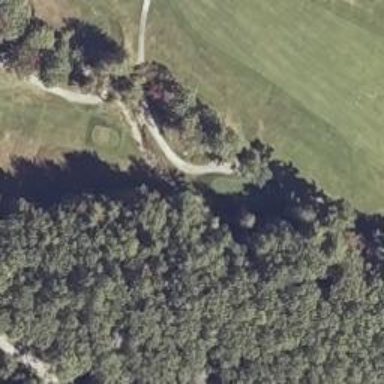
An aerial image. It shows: Path for both road and golf.